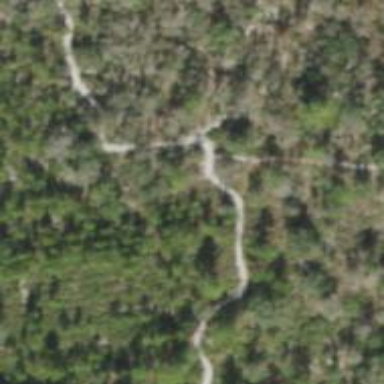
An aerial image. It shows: Path.